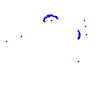
Particle: proton